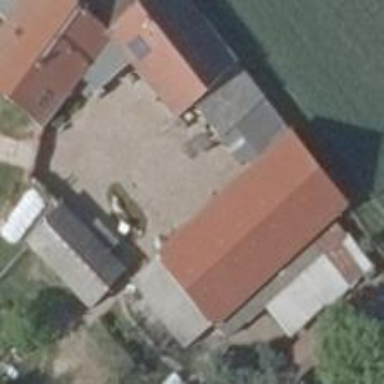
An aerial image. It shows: Part of building.